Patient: sex M, age 57
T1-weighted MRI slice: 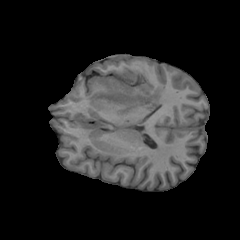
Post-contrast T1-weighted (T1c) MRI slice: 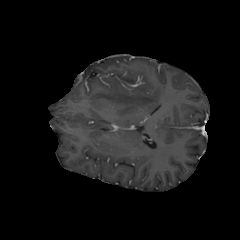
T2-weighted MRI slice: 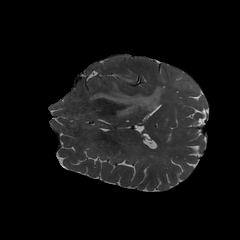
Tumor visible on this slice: yes
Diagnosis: Glioblastoma, IDH-wildtype
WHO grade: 4